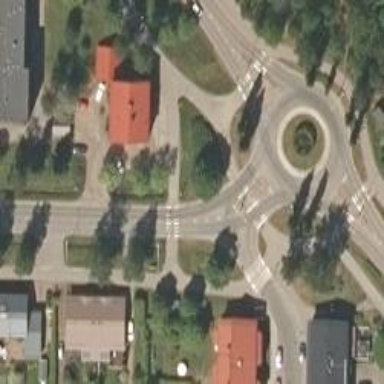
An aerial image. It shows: Asphalt footway with zebra crossing that includes island.